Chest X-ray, PA view. Patient: 37 years old, sex F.
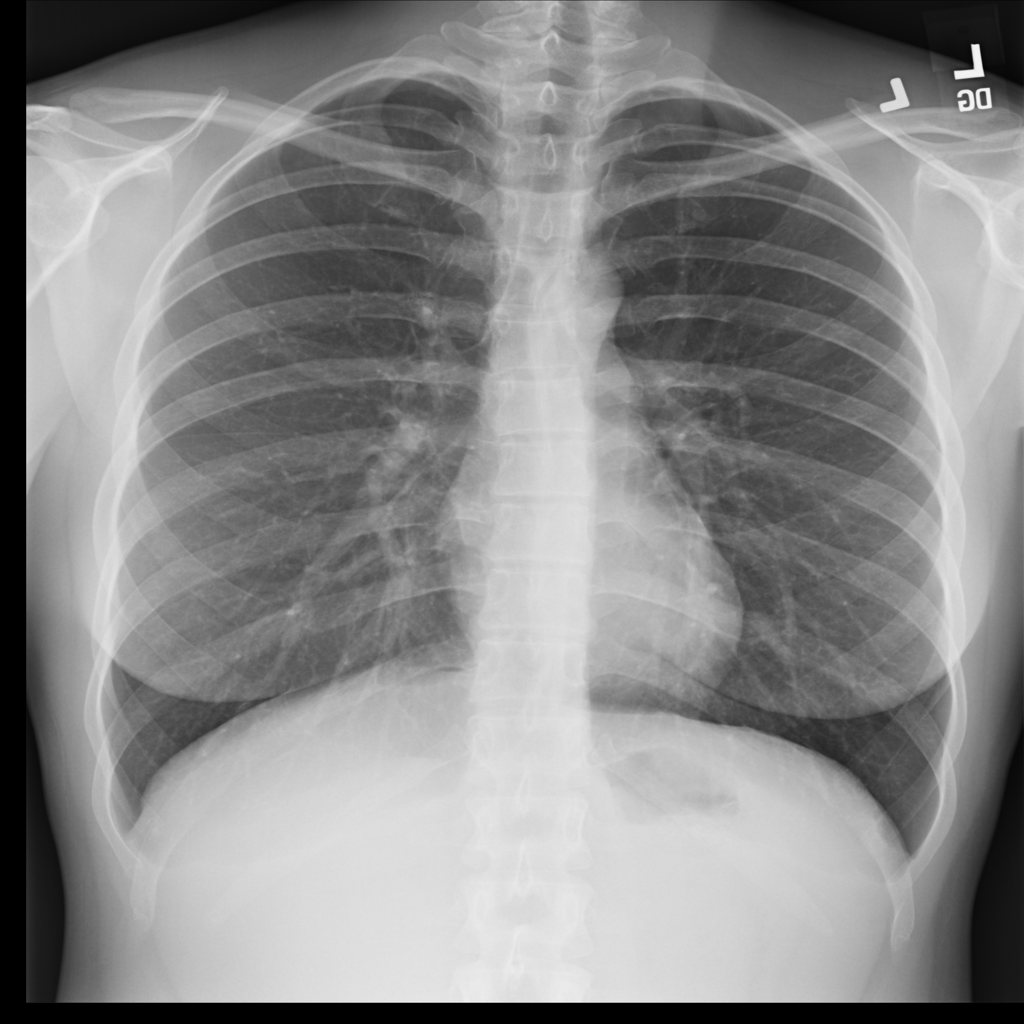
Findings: No Finding